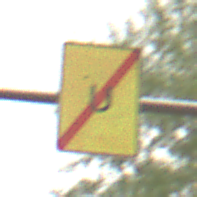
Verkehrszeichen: EndeUmleitung
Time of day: MorningAfternoon
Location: Outdoor (Nature)
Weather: Overcast
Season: NotSpecified
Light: Natural